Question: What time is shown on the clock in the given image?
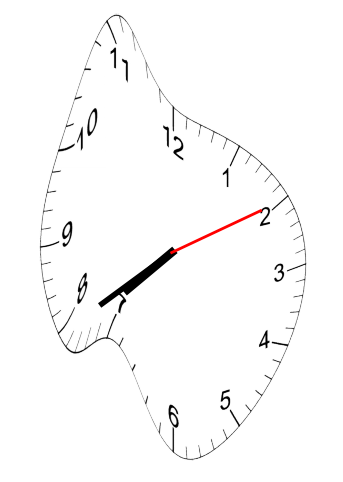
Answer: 07:39:10